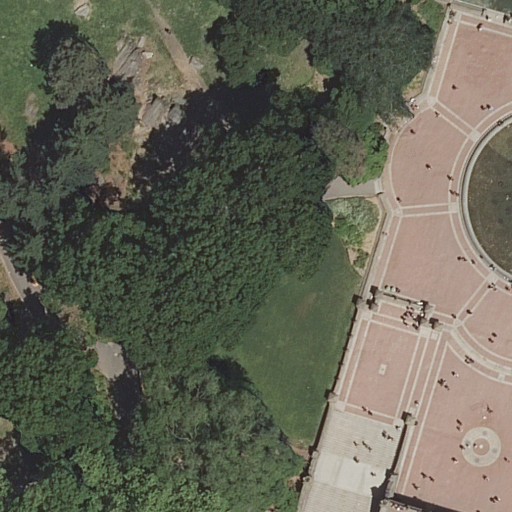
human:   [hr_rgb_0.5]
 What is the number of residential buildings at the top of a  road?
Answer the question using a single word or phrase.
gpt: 0

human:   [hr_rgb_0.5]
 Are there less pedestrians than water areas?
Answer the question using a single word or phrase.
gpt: no

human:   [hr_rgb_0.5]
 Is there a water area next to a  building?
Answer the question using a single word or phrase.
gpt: no

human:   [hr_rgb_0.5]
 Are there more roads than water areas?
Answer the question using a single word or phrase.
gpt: yes

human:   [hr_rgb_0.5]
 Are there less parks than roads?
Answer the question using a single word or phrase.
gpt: yes

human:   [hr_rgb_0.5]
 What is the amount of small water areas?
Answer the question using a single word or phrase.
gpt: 1

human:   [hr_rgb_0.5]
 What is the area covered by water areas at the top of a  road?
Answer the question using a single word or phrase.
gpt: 273m2

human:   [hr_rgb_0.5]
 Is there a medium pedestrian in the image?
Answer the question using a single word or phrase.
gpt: no

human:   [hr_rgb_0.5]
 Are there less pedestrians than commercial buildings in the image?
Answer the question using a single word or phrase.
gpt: no

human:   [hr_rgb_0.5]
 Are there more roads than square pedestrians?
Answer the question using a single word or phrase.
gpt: yes

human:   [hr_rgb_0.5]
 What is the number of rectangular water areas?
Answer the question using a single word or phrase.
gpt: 1

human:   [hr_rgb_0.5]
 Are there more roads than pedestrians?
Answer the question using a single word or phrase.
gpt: yes

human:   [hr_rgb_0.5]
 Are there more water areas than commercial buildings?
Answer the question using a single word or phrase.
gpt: yes

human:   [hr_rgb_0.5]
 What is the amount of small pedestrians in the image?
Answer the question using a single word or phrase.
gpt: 2

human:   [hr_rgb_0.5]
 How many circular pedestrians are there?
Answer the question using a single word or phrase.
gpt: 0

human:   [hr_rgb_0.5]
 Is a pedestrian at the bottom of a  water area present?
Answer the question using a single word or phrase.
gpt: yes

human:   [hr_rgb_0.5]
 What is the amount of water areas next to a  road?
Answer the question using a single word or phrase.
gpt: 2

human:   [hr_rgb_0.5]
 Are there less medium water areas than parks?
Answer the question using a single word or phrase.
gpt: no

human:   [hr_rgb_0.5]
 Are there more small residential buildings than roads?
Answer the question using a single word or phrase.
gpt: no

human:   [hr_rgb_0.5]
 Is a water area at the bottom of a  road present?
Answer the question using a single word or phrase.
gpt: no

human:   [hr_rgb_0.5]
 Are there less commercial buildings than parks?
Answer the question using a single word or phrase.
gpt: yes

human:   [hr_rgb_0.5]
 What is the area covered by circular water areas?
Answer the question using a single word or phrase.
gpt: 0m2

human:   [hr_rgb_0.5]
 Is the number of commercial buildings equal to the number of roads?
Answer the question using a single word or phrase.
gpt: no

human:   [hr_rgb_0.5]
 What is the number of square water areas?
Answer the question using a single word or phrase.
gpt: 0

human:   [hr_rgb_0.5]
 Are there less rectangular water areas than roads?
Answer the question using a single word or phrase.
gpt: yes

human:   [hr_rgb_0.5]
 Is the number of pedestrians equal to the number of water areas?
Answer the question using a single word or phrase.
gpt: yes

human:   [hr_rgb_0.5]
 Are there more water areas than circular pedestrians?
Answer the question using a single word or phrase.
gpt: yes

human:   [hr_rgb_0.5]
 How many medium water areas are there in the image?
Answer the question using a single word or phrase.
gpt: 1

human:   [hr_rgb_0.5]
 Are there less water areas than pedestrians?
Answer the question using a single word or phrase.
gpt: no

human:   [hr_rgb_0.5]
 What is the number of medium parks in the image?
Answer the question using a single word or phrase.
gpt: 0

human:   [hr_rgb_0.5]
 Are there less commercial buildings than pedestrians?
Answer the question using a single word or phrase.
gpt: yes

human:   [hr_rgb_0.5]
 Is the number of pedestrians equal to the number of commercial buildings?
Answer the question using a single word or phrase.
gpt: no

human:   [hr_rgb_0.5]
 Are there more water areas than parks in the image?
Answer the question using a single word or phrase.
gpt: yes

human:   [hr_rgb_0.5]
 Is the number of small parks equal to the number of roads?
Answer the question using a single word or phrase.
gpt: no

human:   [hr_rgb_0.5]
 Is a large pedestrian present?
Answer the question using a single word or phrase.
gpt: no

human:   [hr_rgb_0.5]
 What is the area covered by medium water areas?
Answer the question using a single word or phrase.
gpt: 264m2